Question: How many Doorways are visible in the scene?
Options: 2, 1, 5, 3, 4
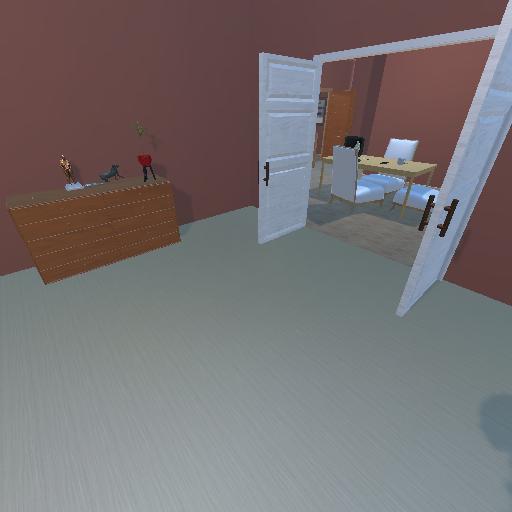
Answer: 2